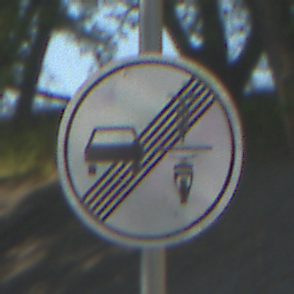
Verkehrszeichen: EndeVerbotUeberholenEinspurigeFahrzeuge
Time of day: MorningAfternoon
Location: Outdoor (Nature)
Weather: PartlyCloudy
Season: NotSpecified
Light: Natural